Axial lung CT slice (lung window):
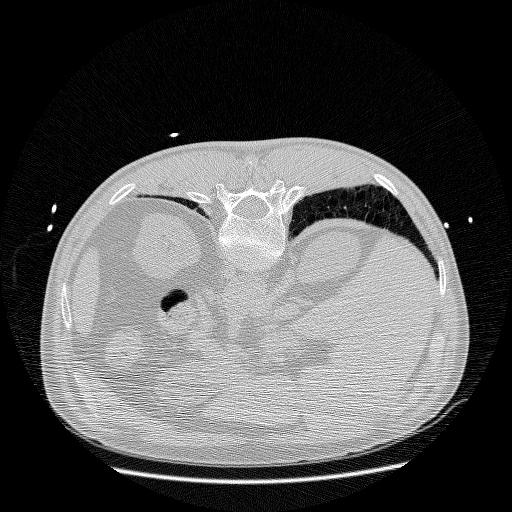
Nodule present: no